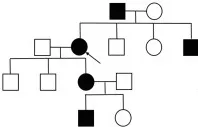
Family tree of the patient and imaging features. Family trees of the patient (a).
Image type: pathology (giemsa)